Aerial crown-view tile of a tropical tree (Barro Colorado Island, Panama), acquired 20240918:
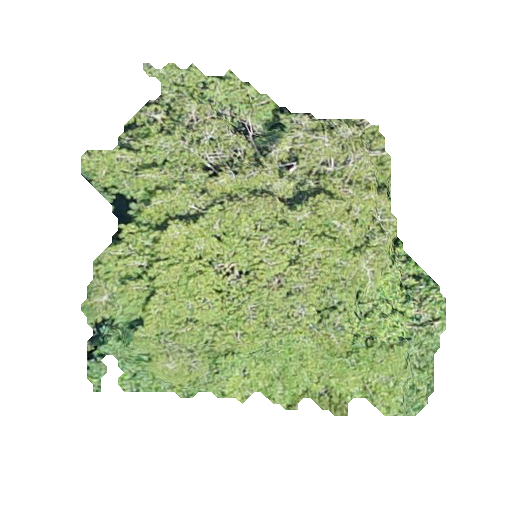
Species: Virola surinamensis
GBIF accepted scientific name: Virola surinamensis
Crown area: 145.318 m²